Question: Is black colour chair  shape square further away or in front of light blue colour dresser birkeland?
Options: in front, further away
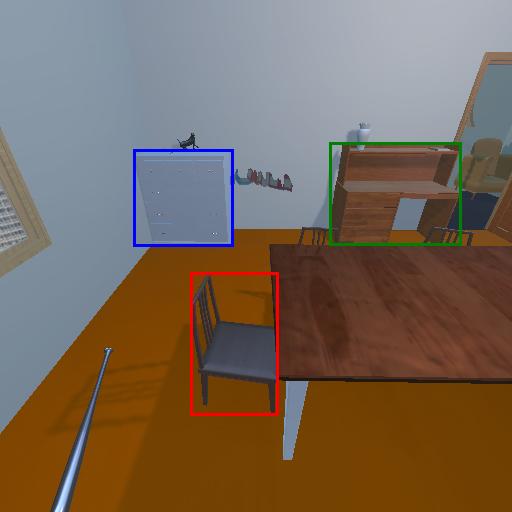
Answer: in front